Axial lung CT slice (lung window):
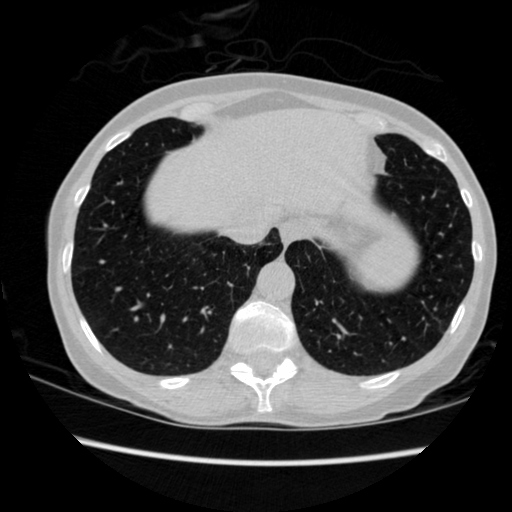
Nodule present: no